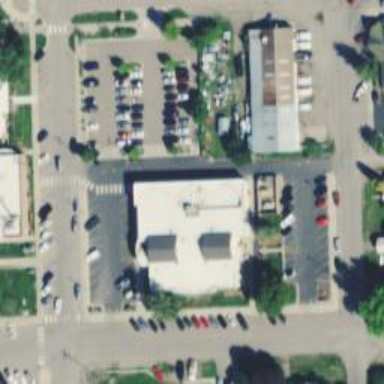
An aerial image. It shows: Healthcare clinic is depicted in the image.